Field crop: tomato
Growth stage: 1
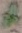
Species: solanum